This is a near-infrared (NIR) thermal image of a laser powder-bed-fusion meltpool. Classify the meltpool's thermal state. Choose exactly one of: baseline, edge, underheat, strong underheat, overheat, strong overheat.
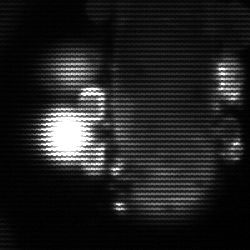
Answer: strong underheat